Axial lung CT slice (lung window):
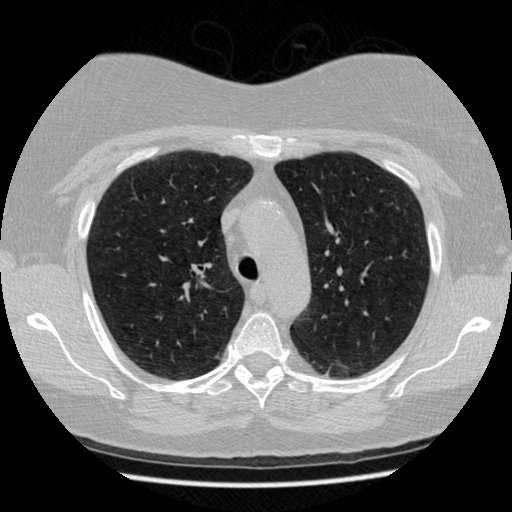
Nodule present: yes
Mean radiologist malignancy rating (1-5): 2.5